Question: It is said: (<URL>
'y' is of 8 bytes and 'x' is of 4 bytes. The size of union is the size of the MAX element (8 bytes). It cannot hold 4 + 8 = 12 bytes...
I'm confused.
'''
#include <stdio.h>
#include <stdlib.h>
union number {
int x;
double y;
};
int main()
{
union number value;
// ok
value.x = 1;
printf("
int: %5d
double: %f
", value.x, value.y);
// ok
value.y = 1.0;
printf("
int: %5d
double: %f
", value.x, value.y);
// NOT OK! But if I swap 'value.x and value.y' it will work properly...
value.y = 1.0;
value.x = 1;
printf("
int: %5d
double: %f
", value.x, value.y);
return 0;
}
'''
The output is
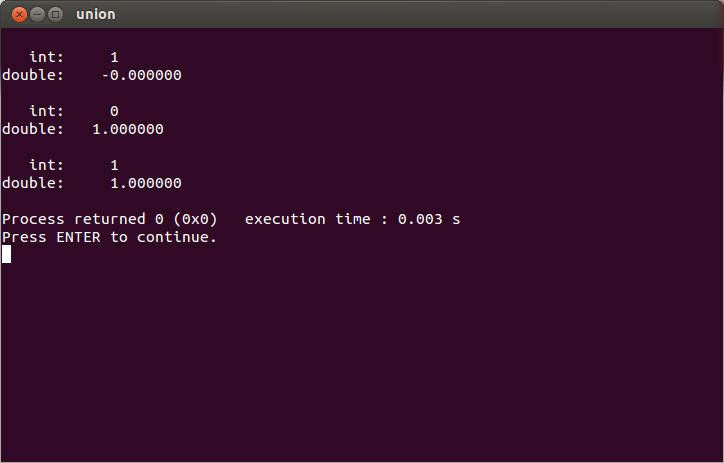
Answer: The union allocates enough memory for the "largest" datatype.
As an example, If union would contain uint8_t a, uint16_t b. The data would align as follow
'''
Bits LSB 0 1 2 3 4 5 6 7 8 9 10 11 12 13 14 15 MSB
Uint8_t a -------------->
Uint16_t b ------------------------------------>
Var b= 0 0 0 0 0 0 0 1 1 1 1 1 1 1 1 1 in binary
'''
And If you look at var a. It will give you in binary <PHONE>, 128 in decimal.
'
O well, I dont know if I confused you even more now :).